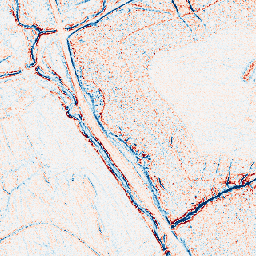
Category: edge_preserving
Decomposition family: bilateral
Decomposition parameters: d: 5
sigma_color: 25
sigma_space: 100
Upsampling method: nearest
Upsampling parameters: scale: 4
Upsampling scale: 4